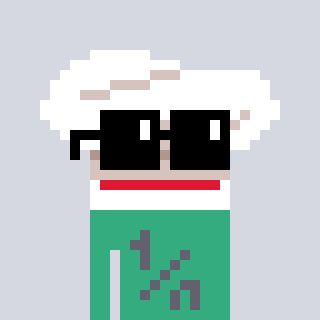
a pixel art character with square black sunglasses, a chef hat-shaped head and a teal-colored body on a cool background